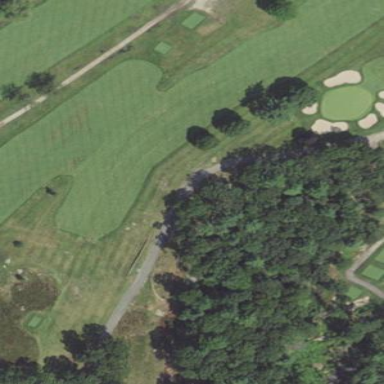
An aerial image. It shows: Area of rough grass used for golf.